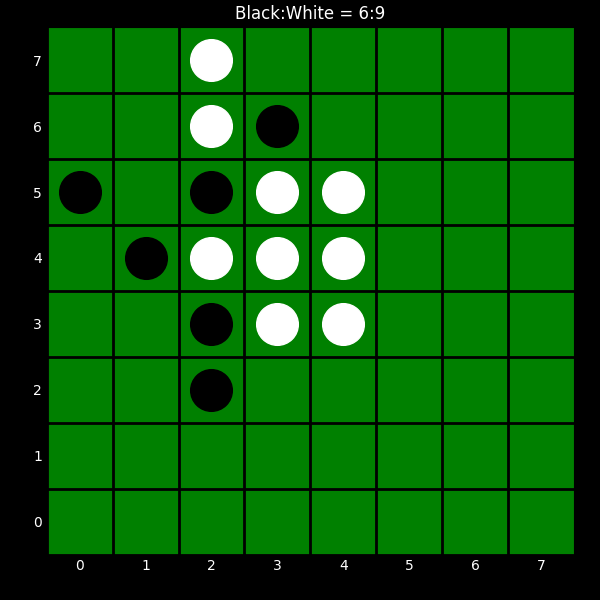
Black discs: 6
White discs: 9